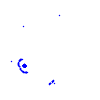
Particle: proton